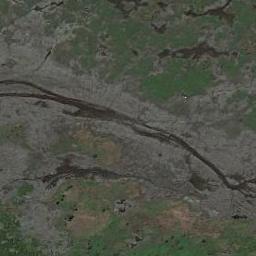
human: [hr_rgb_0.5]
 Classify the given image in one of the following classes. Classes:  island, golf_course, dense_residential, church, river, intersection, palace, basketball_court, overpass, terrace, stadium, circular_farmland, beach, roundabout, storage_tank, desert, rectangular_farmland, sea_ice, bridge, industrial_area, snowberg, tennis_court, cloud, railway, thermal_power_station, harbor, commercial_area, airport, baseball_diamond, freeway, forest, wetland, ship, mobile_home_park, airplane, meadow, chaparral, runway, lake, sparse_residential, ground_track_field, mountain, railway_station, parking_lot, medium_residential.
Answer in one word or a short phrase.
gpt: wetland